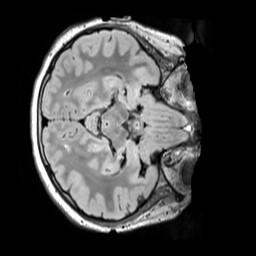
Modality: FLAIR
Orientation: axial
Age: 12
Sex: female
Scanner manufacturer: siemens
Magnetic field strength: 3 T
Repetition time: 5 s
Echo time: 0.388 s